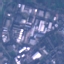
Land use / land cover class: Industrial